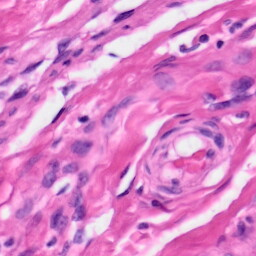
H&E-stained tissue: Skin